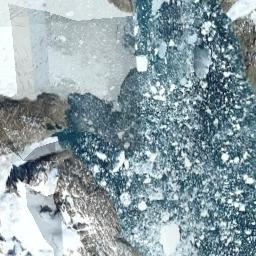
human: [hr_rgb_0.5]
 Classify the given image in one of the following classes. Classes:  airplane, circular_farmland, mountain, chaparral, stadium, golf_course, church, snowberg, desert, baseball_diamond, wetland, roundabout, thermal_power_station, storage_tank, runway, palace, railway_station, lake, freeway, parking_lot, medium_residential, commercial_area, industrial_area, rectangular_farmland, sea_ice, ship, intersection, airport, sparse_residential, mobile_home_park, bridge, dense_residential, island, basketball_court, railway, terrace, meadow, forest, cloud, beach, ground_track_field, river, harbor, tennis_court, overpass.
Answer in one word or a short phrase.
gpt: sea_ice